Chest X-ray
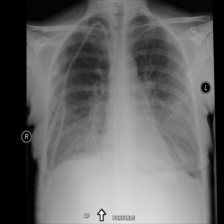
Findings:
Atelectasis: negative
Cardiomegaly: negative
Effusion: negative
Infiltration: positive
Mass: negative
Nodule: negative
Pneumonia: negative
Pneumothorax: negative
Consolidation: negative
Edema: positive
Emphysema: negative
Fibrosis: negative
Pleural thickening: negative
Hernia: negative